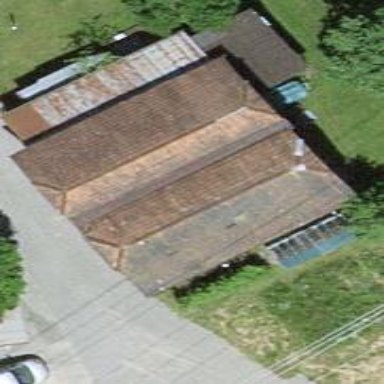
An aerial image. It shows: Garage building.